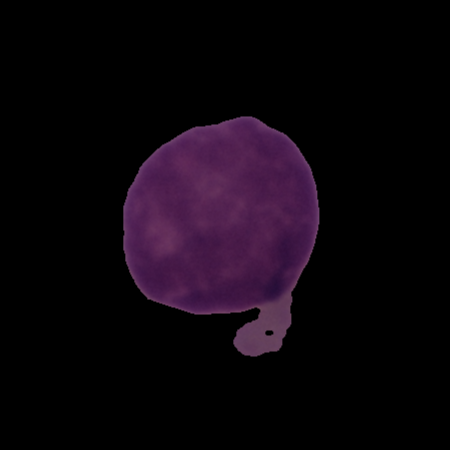
Label: healthy